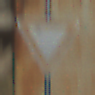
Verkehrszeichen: VorfahrtGewaehren
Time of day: MorningAfternoon
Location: Outdoor (Suburban)
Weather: Clear
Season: NotSpecified
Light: Natural